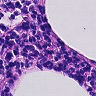
Metastatic tissue present: no